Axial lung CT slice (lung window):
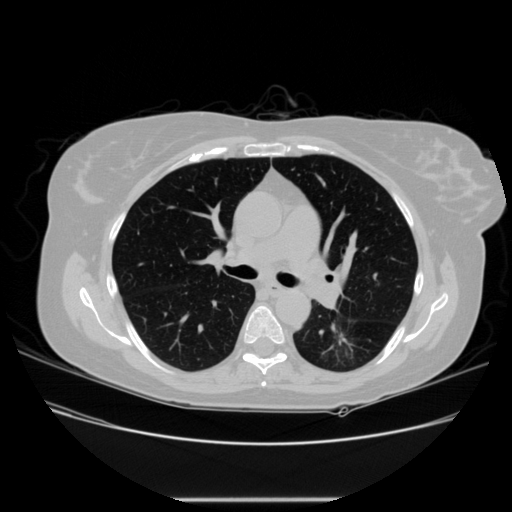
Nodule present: yes
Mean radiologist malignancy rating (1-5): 4.75